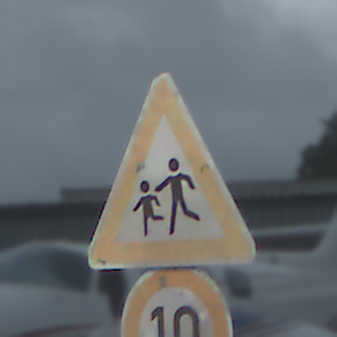
Verkehrszeichen: KinderRechts
Zusatzzeichen unten: Geschwindigkeit10
Umgebung: Outdoor, Suburban
Tageszeit: Midday
Wetter: Overcast
Licht: Natural
Jahreszeit: NotSpecified
Kontrast: LowContrast